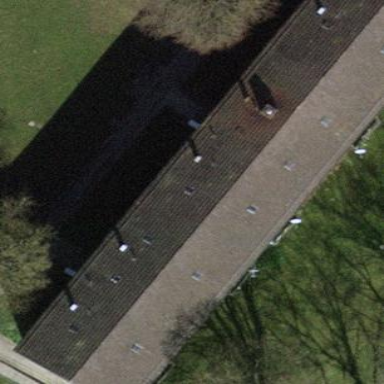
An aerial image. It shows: Apartments building with tiled roof.